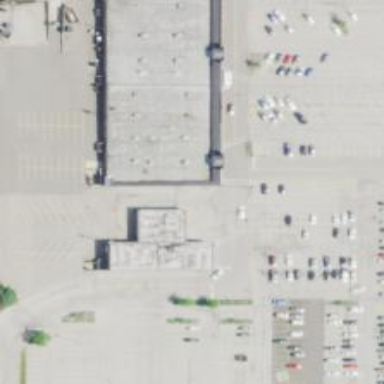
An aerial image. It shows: Fitness centre on leisure land.